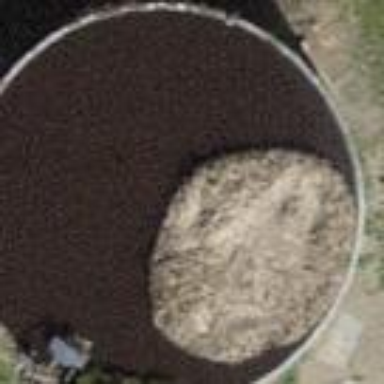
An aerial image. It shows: Storage tank that is man-made.